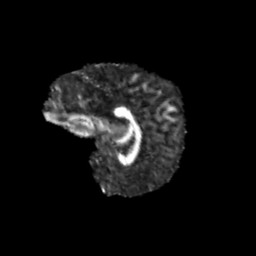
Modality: FA
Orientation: sagittal
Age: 11
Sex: female
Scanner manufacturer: siemens
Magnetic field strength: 3 T
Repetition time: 3.8 s
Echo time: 0.07 s